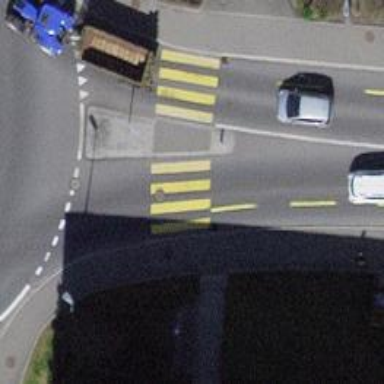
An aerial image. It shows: Uncontrolled crossing with central island on the road.